Field crop: tomato
Growth stage: 1
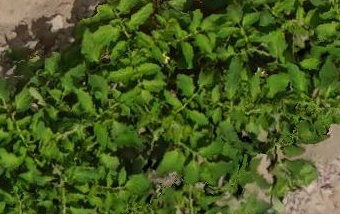
Species: tomato